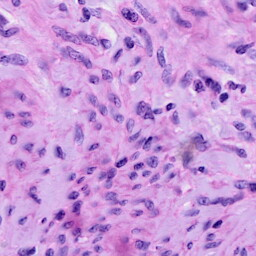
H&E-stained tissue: Cervix